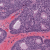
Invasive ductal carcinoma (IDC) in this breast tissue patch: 0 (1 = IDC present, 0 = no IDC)